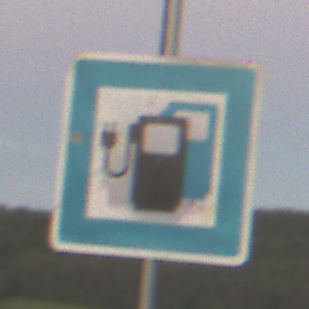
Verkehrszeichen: LadestationFuerElektrofahrzeuge
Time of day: SunriseSunset
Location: Outdoor (Nature)
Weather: Clear
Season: NotSpecified
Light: Natural